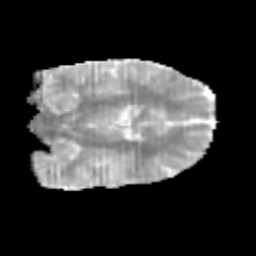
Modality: MD
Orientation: coronal
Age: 10
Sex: male
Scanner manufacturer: siemens
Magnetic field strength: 3 T
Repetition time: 3.8 s
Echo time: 0.07 s